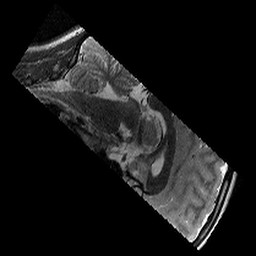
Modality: T2w
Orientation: sagittal
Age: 11
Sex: male
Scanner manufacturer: siemens
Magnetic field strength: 3 T
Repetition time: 9.23 s
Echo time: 0.067 s